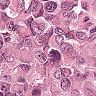
Metastatic tissue present: yes